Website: slack
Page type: payment
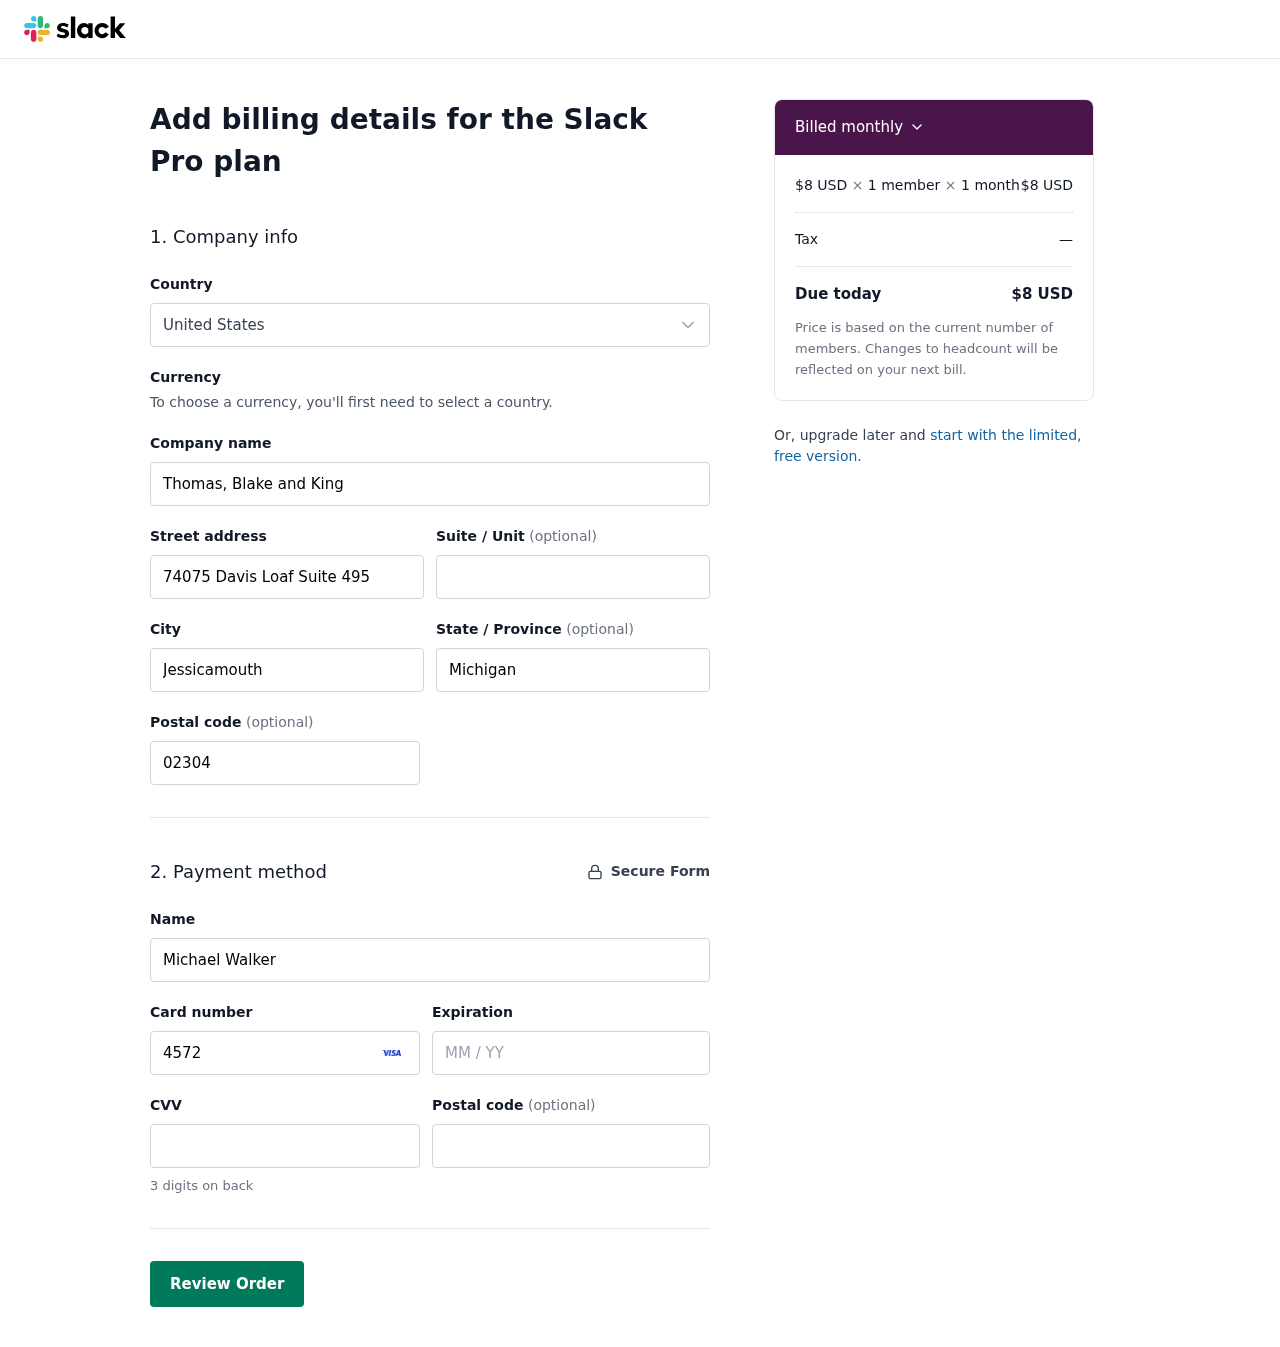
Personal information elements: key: PII_COUNTRY
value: United States
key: PII_COMPANY
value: Thomas, Blake and King
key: PII_STREET
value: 74075 Davis Loaf Suite 495
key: PII_CITY
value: Jessicamouth
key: PII_STATE
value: Michigan
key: PII_POSTCODE
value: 02304
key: PII_FULLNAME
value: Michael Walker
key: PII_CARD_NUMBER
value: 4572 9758 0900 1830
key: PII_CARD_EXPIRY
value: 10/29
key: PII_CARD_CVV
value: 493
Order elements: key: ORDER_PRICE_PER_MEMBER
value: $8 USD
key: ORDER_NUM_MEMBERS
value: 1 member
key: ORDER_NUM_MONTHS
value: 1 month
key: ORDER_SUBTOTAL
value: $8 USD
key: ORDER_TAX
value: —
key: ORDER_TOTAL
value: $8 USD